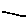
Label: line